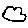
Label: cloud